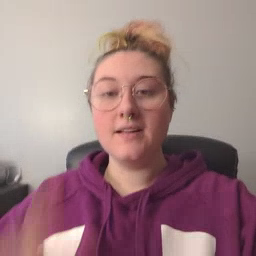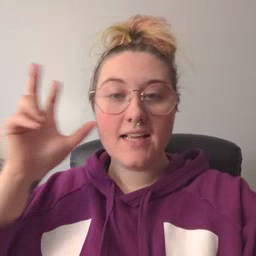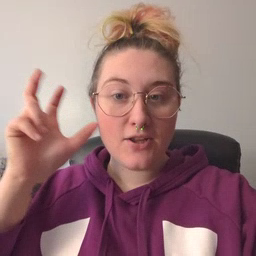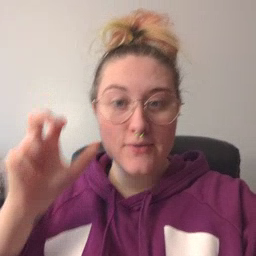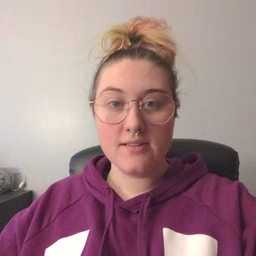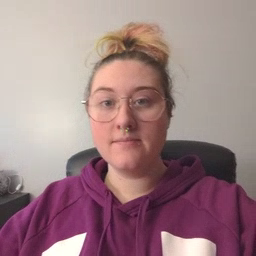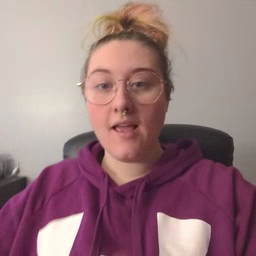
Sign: hear